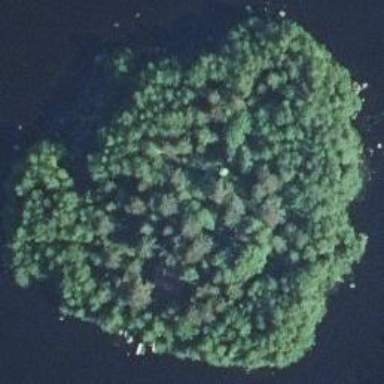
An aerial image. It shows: Islet.